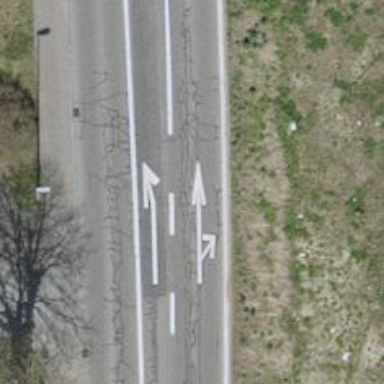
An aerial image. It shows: Primary highway.